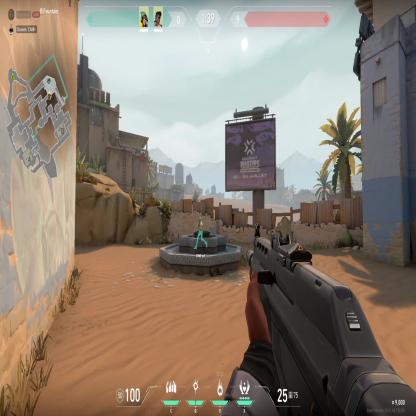
Label: teammate